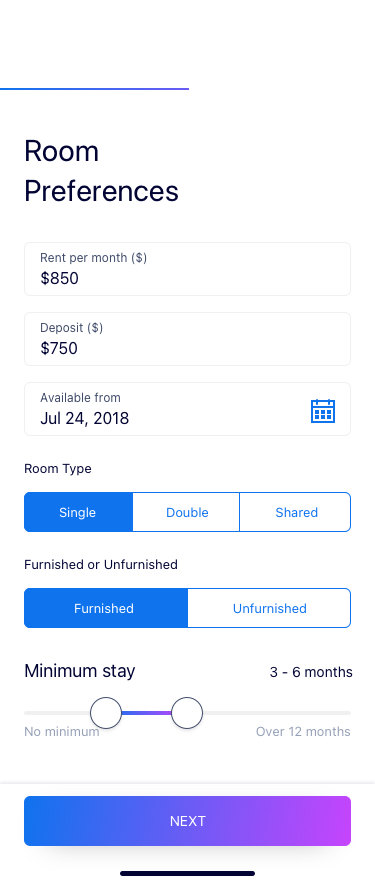
Text in this UI design:
Room
Preferences
Room Type
Single
Double
Shared
Furnished or Unfurnished
Furnished
Unfurnished
Minimum stay
3 - 6 months
No minimum
Over 12 months